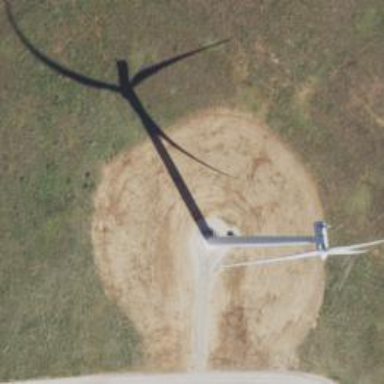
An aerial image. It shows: Wind generator with horizontal axis. The wind turbine is from Vestas.